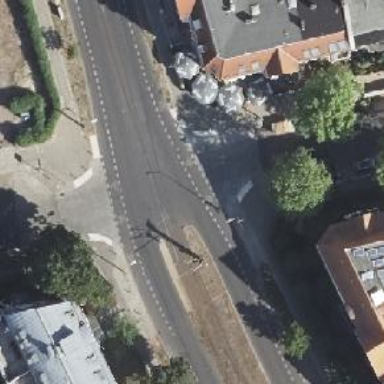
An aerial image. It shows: Tram level crossing on the railway.